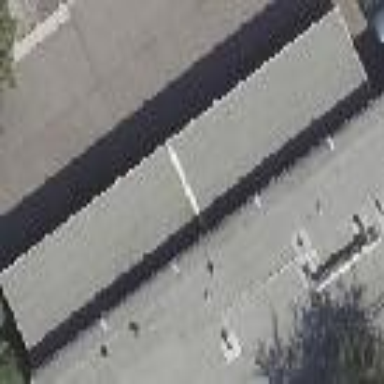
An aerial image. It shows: Flat roofed garages.